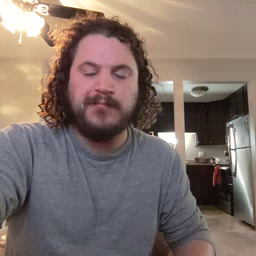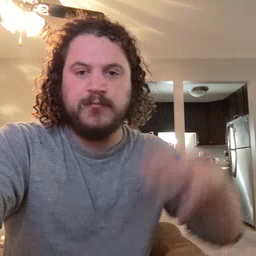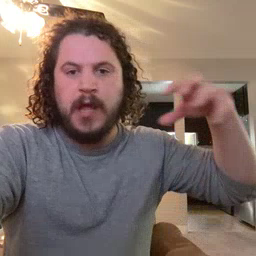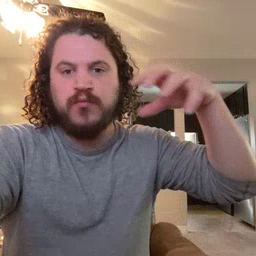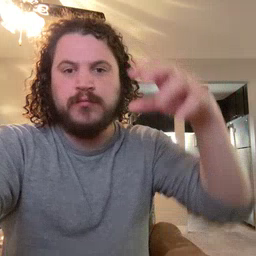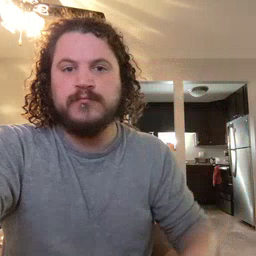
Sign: cloud